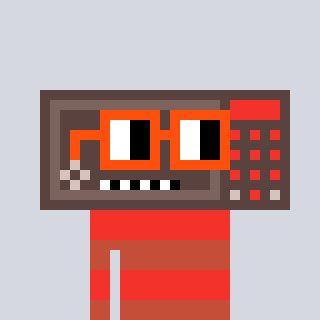
a pixel art character with square orange glasses, a wallsafe-shaped head and a rust-colored body on a cool background